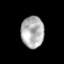
Tissue: prostate
Cell type: T cells
Senescence score: 0.3373
Nuclear area (px): 706
Mean DAPI intensity: 177.265